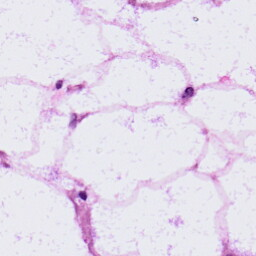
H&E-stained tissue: LymphNode